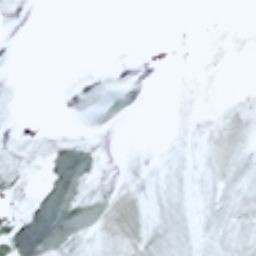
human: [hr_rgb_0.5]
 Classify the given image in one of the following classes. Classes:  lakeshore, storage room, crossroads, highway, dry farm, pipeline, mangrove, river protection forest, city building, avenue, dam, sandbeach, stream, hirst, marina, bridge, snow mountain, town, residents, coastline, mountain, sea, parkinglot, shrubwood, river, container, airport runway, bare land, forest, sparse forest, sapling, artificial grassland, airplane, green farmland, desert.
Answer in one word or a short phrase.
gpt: snow mountain